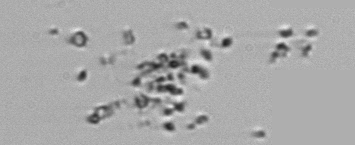
Label: Phaeocystis